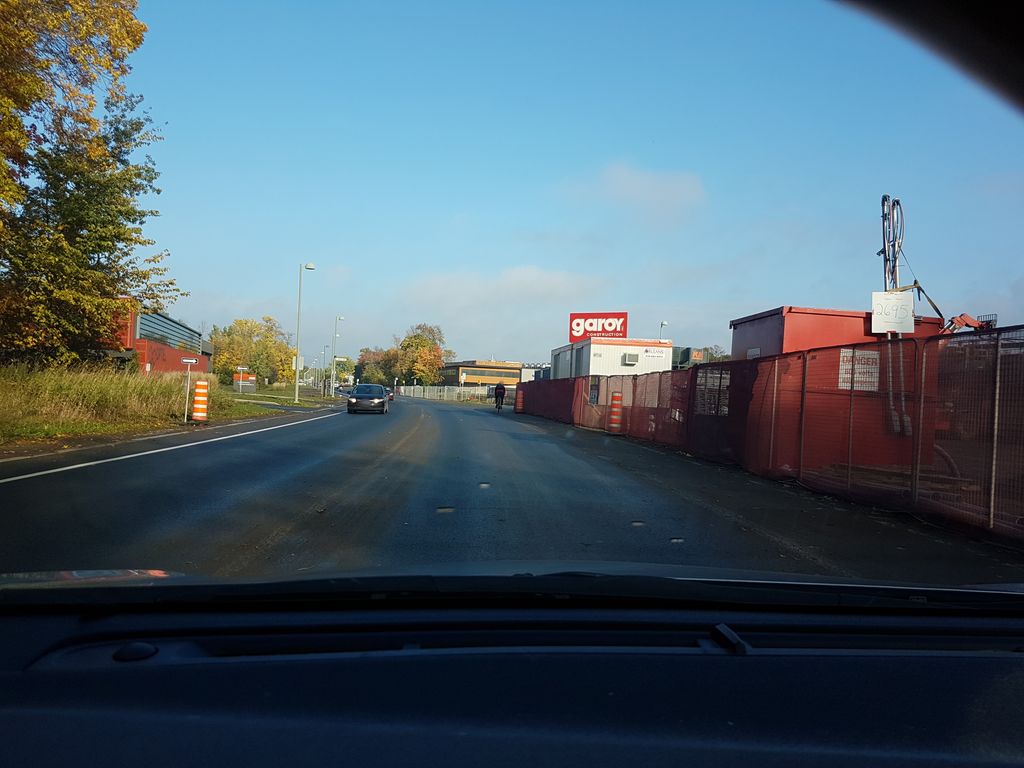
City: quebec_city